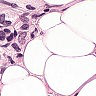
Metastatic tissue present: yes